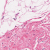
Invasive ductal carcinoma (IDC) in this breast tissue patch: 0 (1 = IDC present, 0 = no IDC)